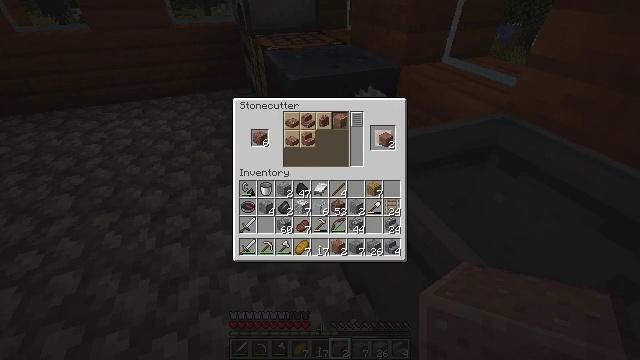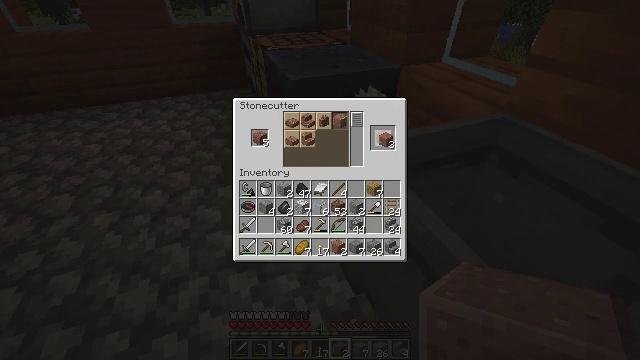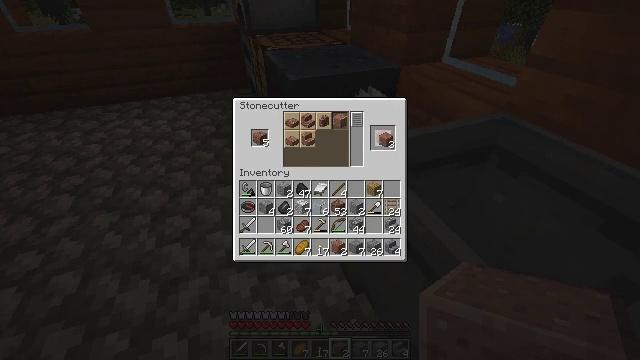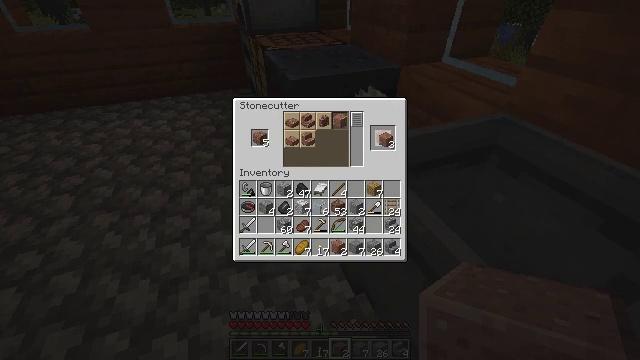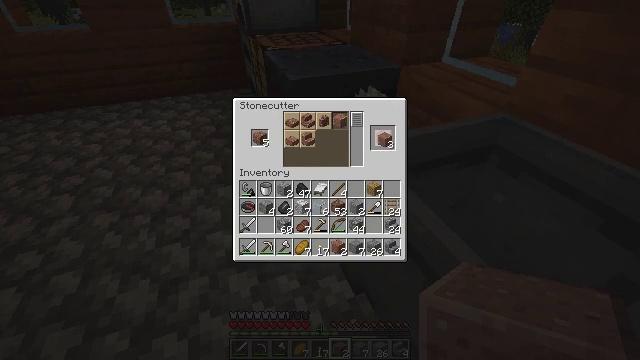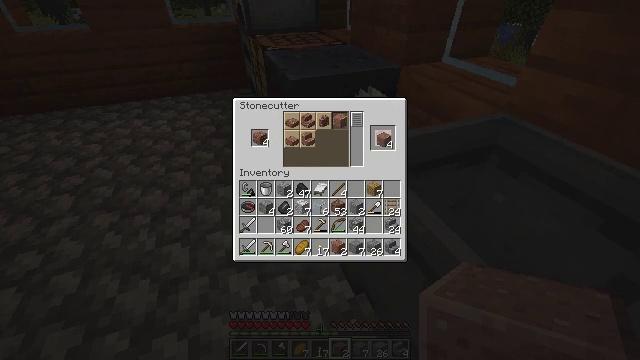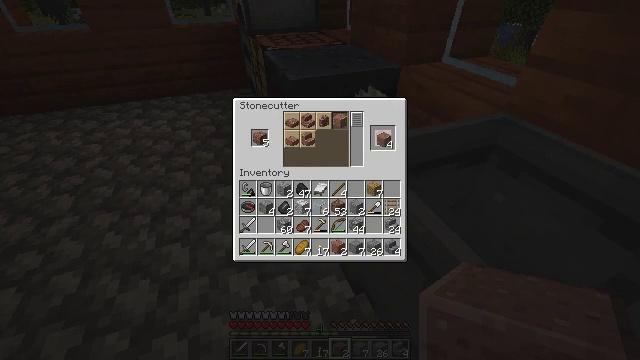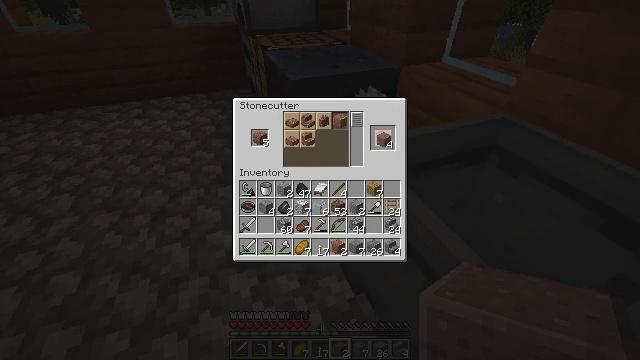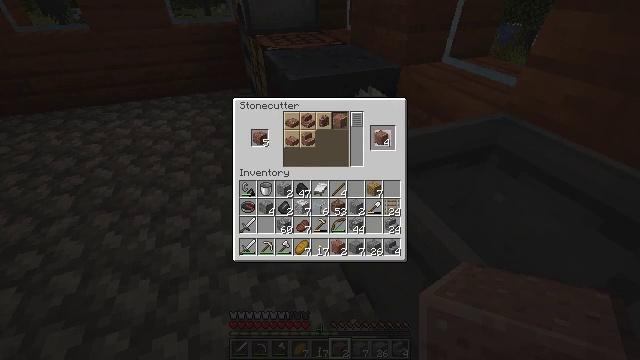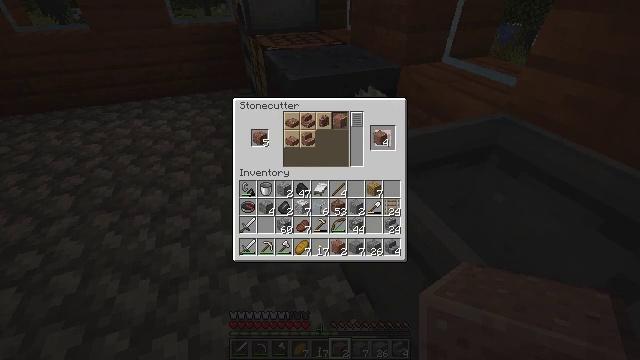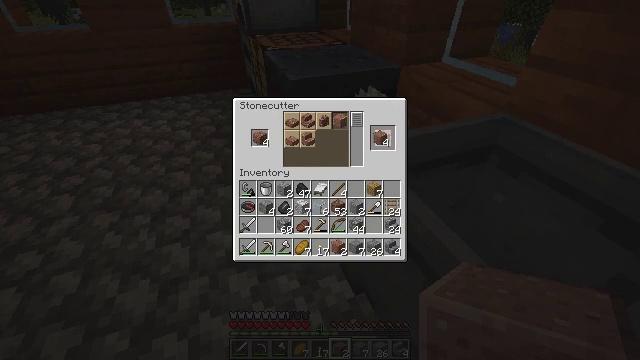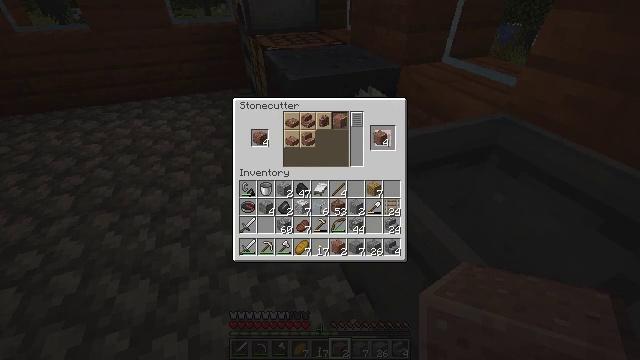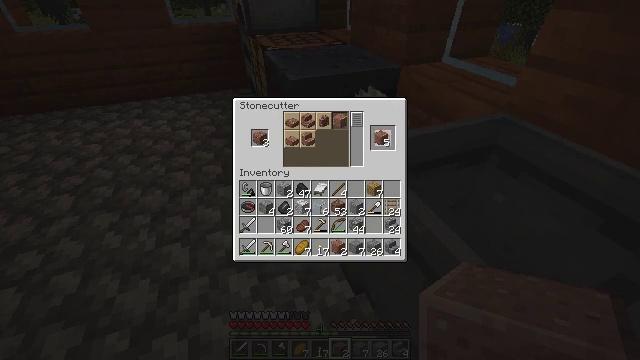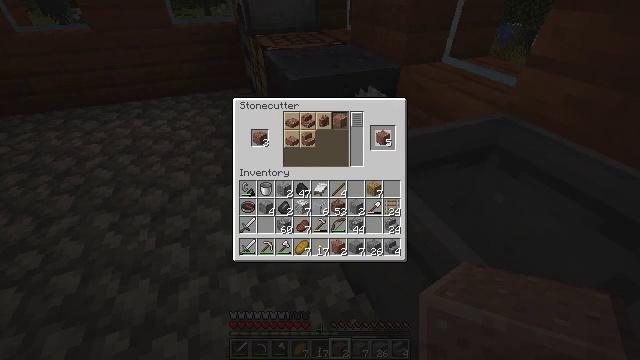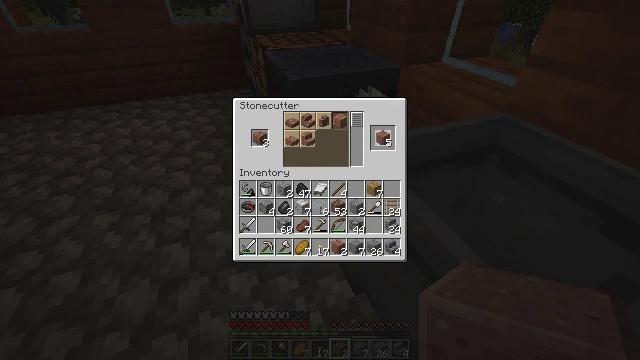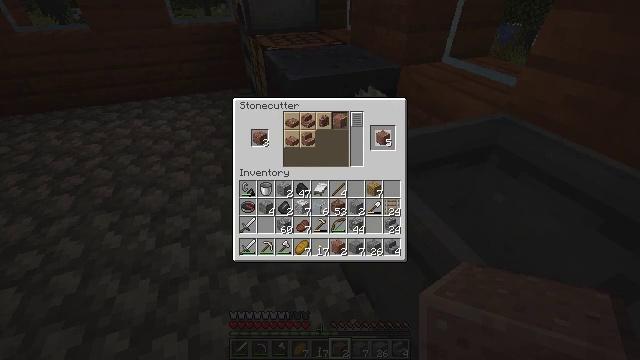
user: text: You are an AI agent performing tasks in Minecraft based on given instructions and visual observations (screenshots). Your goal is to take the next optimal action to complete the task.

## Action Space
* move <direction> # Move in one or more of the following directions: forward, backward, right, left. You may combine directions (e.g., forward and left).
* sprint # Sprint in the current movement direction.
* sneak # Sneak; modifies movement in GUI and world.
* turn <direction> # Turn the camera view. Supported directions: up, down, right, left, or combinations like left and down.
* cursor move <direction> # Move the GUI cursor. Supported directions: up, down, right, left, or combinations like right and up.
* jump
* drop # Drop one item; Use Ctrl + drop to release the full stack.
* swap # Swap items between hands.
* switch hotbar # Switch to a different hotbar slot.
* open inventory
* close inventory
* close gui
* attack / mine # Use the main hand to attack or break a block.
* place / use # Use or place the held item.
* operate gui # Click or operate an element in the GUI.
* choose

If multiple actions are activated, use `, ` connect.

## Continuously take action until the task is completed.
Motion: motion action
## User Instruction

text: Use four granite blocks to create polished granite.
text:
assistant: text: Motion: no_op
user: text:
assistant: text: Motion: attack / mine
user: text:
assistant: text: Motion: attack / mine
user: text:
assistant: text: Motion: attack / mine
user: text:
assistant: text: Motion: no_op
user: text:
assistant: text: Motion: attack / mine
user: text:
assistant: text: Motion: attack / mine
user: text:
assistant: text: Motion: attack / mine
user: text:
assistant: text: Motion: attack / mine
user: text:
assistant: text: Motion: attack / mine
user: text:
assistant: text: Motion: attack / mine
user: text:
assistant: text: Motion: no_op
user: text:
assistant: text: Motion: attack / mine
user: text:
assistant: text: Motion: attack / mine
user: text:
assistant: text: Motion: attack / mine
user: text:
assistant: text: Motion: attack / mine
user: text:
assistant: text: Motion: attack / mine
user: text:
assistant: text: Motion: attack / mine
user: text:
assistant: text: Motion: attack / mine
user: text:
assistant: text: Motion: attack / mine
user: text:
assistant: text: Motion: attack / mine
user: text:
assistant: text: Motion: attack / mine
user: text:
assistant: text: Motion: attack / mine
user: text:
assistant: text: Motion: attack / mine
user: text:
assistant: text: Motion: no_op
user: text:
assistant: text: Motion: attack / mine
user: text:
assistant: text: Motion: attack / mine
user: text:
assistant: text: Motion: attack / mine
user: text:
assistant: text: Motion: no_op
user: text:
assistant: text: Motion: attack / mine